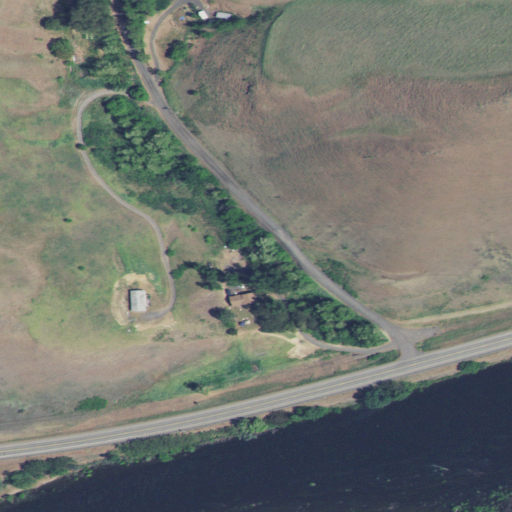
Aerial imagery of valley in Idaho named Coyote Gulch containing grassland, shrub, open water, low intensity development, open development, and medium intensity development